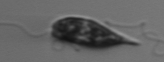
Label: Euglena